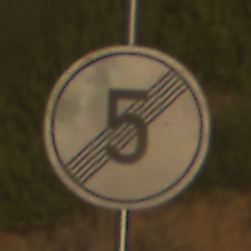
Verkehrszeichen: EndeGeschwindigkeit5
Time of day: SunriseSunset
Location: Outdoor (Nature)
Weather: PartlyCloudy
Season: NotSpecified
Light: Natural